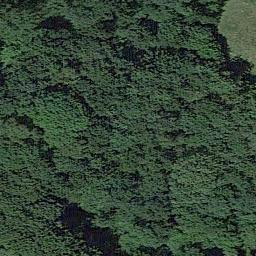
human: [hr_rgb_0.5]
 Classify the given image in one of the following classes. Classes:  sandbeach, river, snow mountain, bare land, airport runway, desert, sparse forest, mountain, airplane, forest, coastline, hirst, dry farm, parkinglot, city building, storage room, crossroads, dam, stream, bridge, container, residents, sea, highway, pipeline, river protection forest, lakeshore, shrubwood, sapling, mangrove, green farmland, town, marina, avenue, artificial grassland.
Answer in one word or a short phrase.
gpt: forest